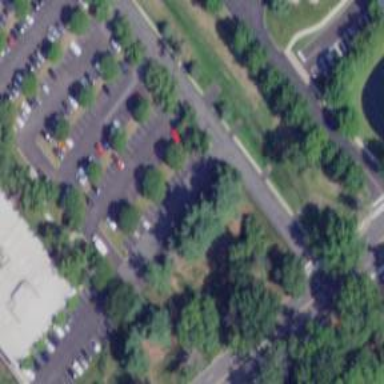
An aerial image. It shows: Parking area with surface.